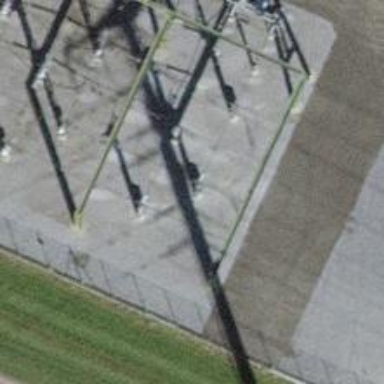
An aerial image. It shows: Power line carrying busbar.